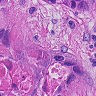
Metastatic tissue present: yes